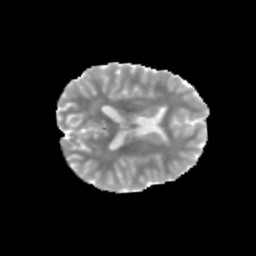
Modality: MD
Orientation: axial
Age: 12
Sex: female
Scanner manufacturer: siemens
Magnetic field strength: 3 T
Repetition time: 3.8 s
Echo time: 0.07 s